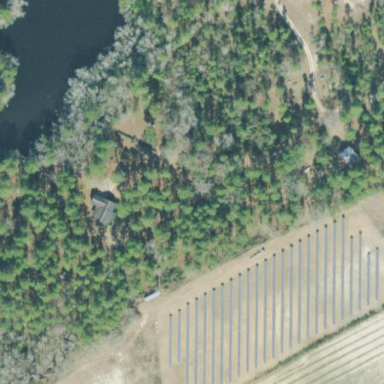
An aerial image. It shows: Solar photovoltaic power plant surrounded by fence.